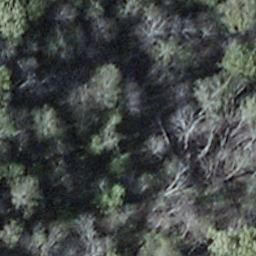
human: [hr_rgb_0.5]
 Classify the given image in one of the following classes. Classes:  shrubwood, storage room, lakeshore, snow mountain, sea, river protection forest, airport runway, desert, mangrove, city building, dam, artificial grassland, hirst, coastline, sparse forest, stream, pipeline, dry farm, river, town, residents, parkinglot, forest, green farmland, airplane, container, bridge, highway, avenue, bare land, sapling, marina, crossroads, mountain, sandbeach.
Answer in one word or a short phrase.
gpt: shrubwood